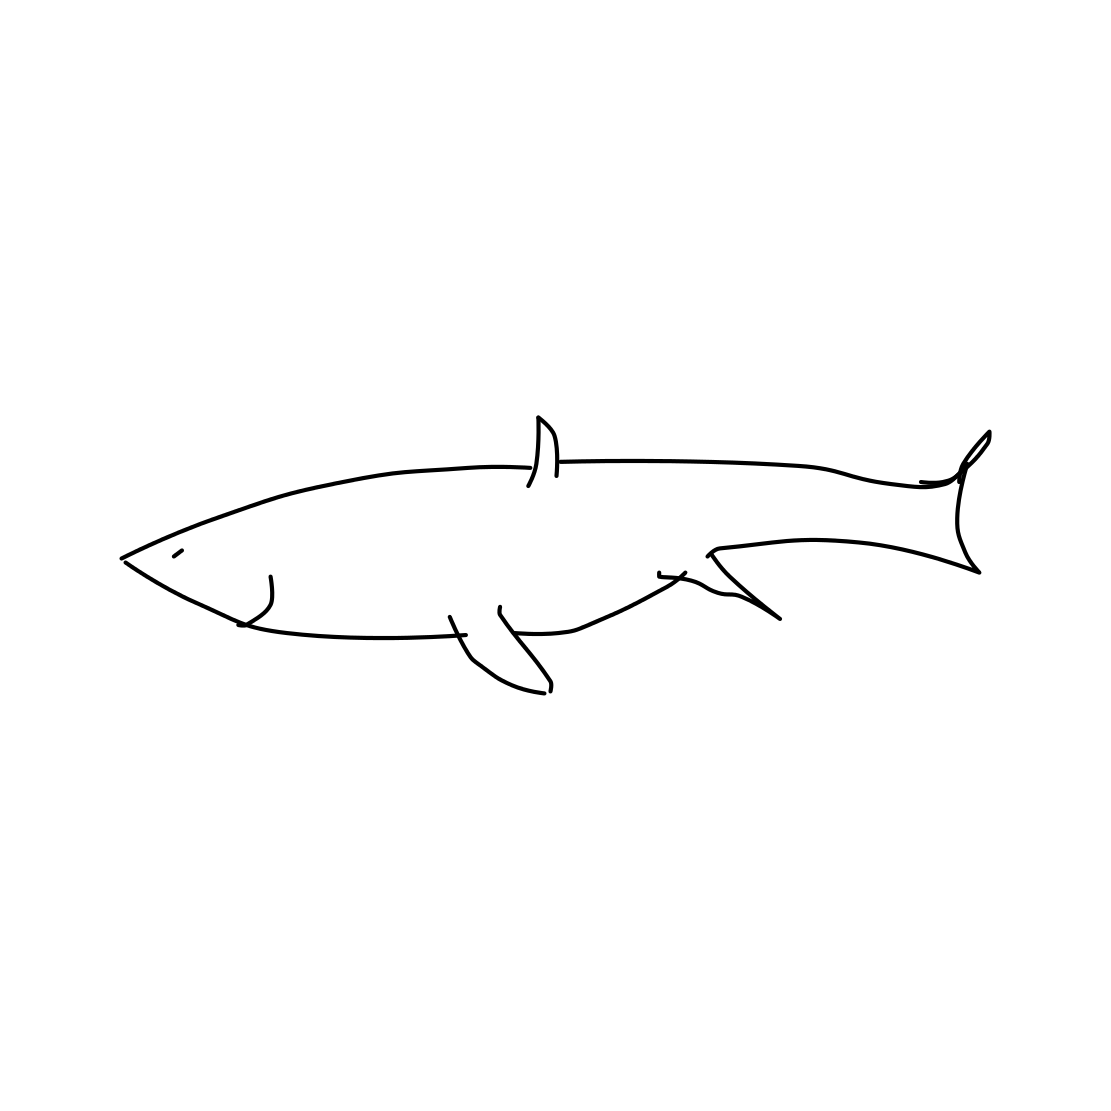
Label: shark